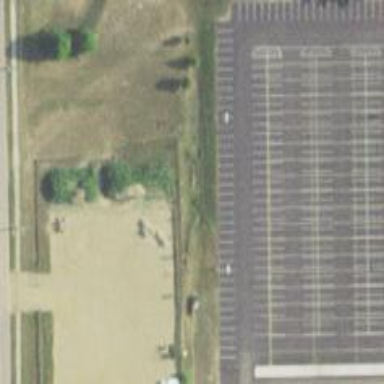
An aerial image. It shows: Parking area with surface.